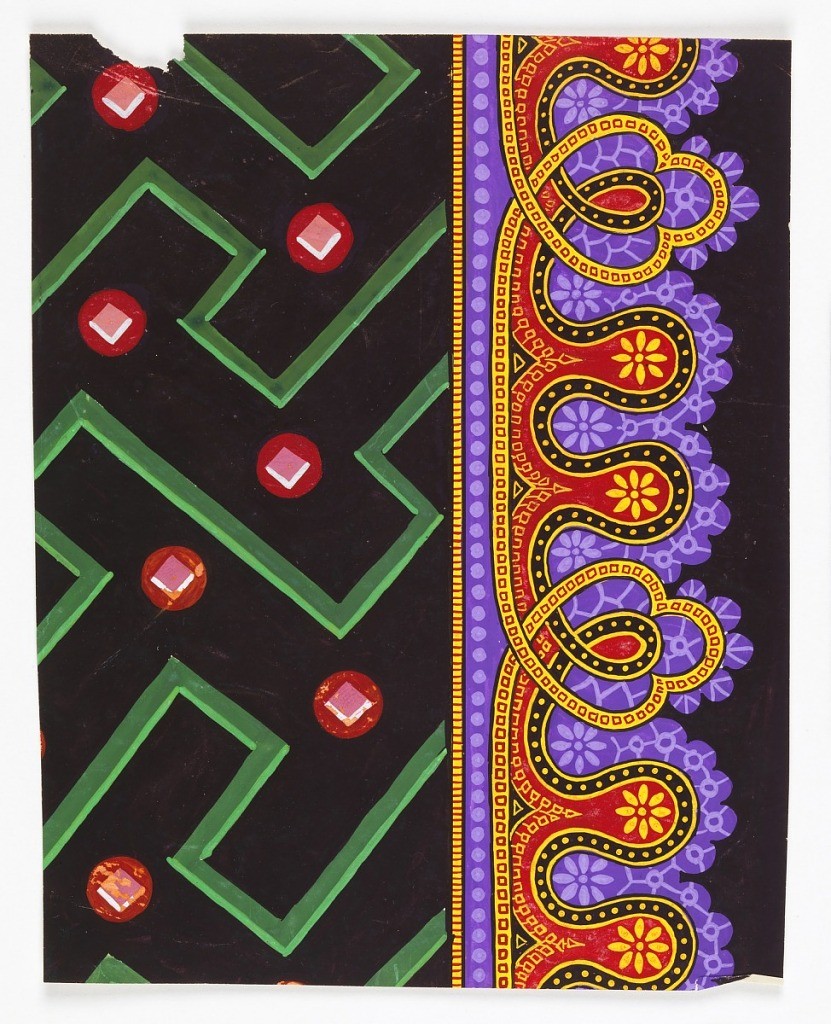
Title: Drawing
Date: late 19th century
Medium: Brush and gouache on cream paper, mounted on cream paper
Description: Left side, green maze-like pattern with red circles on black ground; right side, vertical band, purple cloud band surrounds curving lines in red, yellow and black on black ground.